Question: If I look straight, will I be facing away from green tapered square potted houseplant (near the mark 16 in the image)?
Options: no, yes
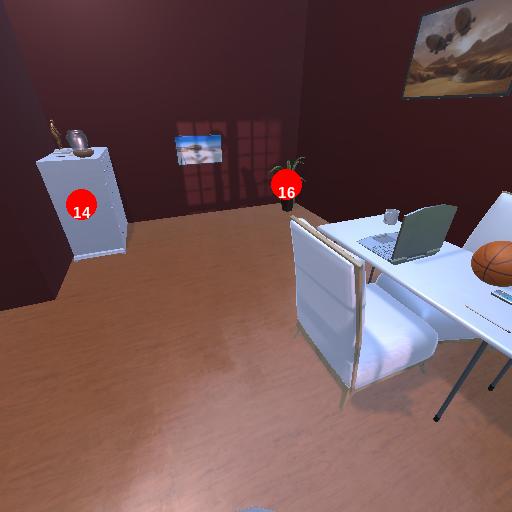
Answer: no